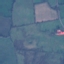
Label: Pasture